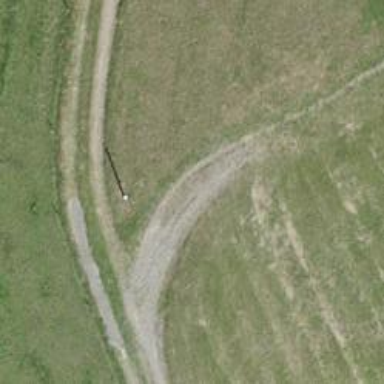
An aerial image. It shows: Track with grade 5 tracktype.